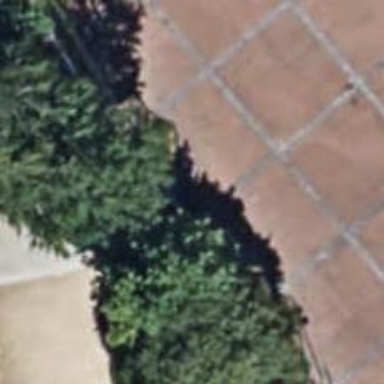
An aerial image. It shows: Brown bench in the vicinity.